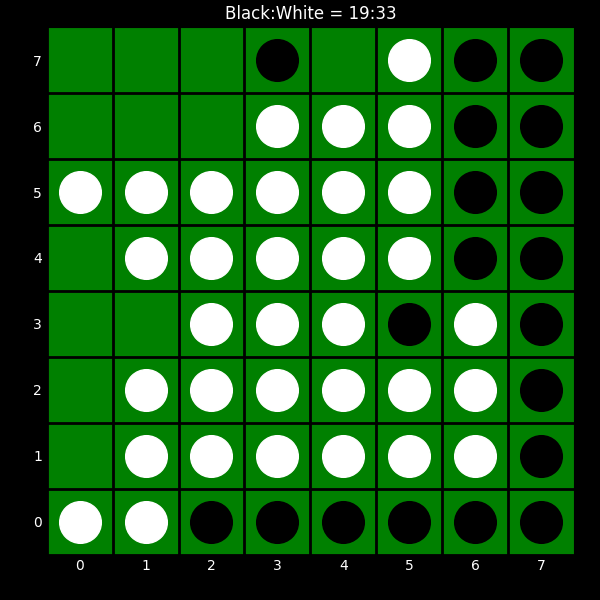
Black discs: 19
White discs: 33